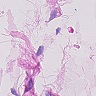
Metastatic tissue present: no